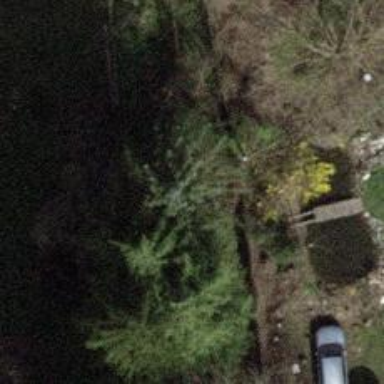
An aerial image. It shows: Evergreen tree with needle-leaved leaves.